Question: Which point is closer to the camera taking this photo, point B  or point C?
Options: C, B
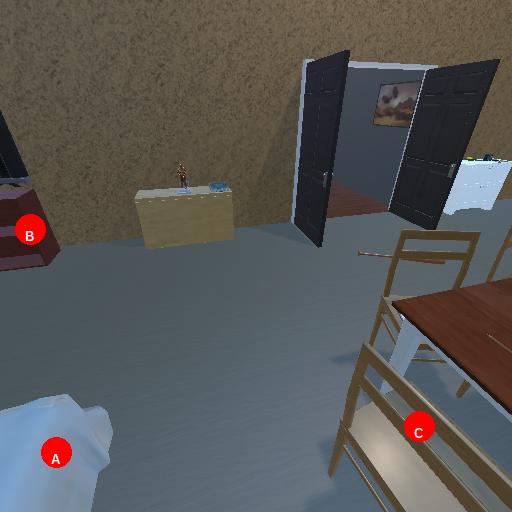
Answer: C